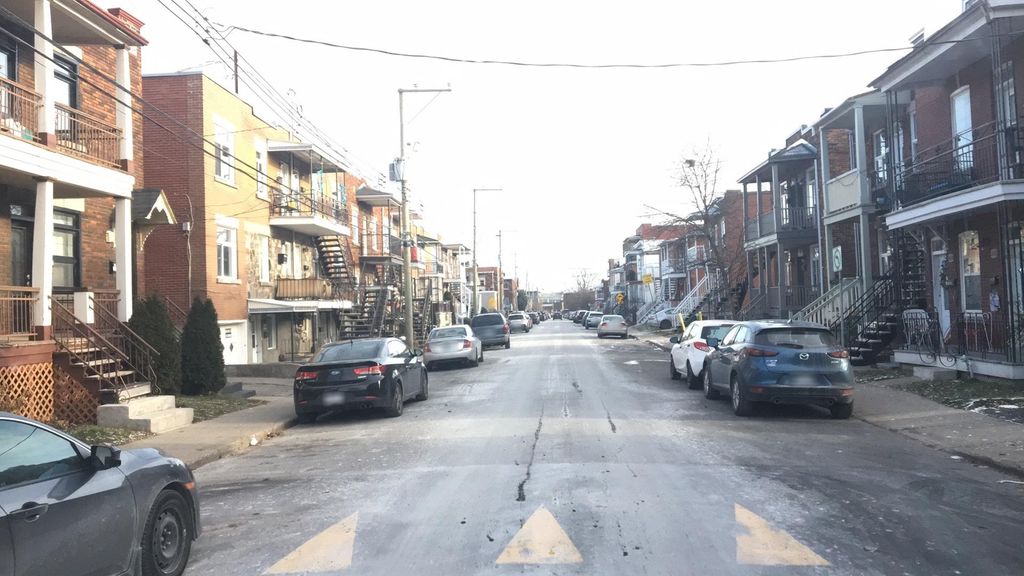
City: montreal